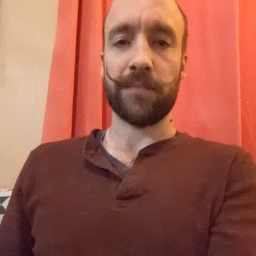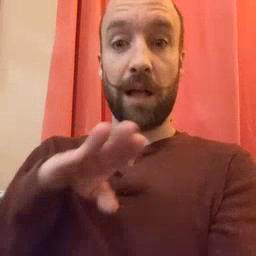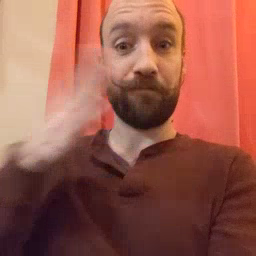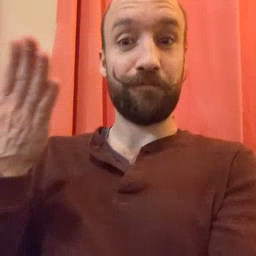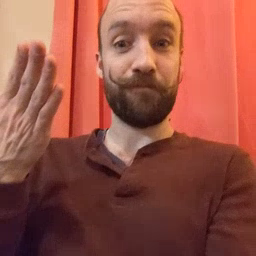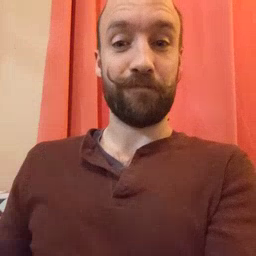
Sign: open